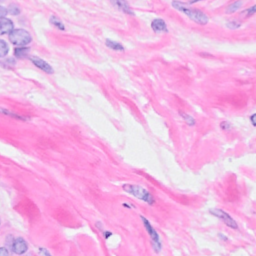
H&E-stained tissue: Breast